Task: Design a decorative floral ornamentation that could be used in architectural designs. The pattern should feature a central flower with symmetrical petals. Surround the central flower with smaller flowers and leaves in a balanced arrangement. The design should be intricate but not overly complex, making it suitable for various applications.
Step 665:
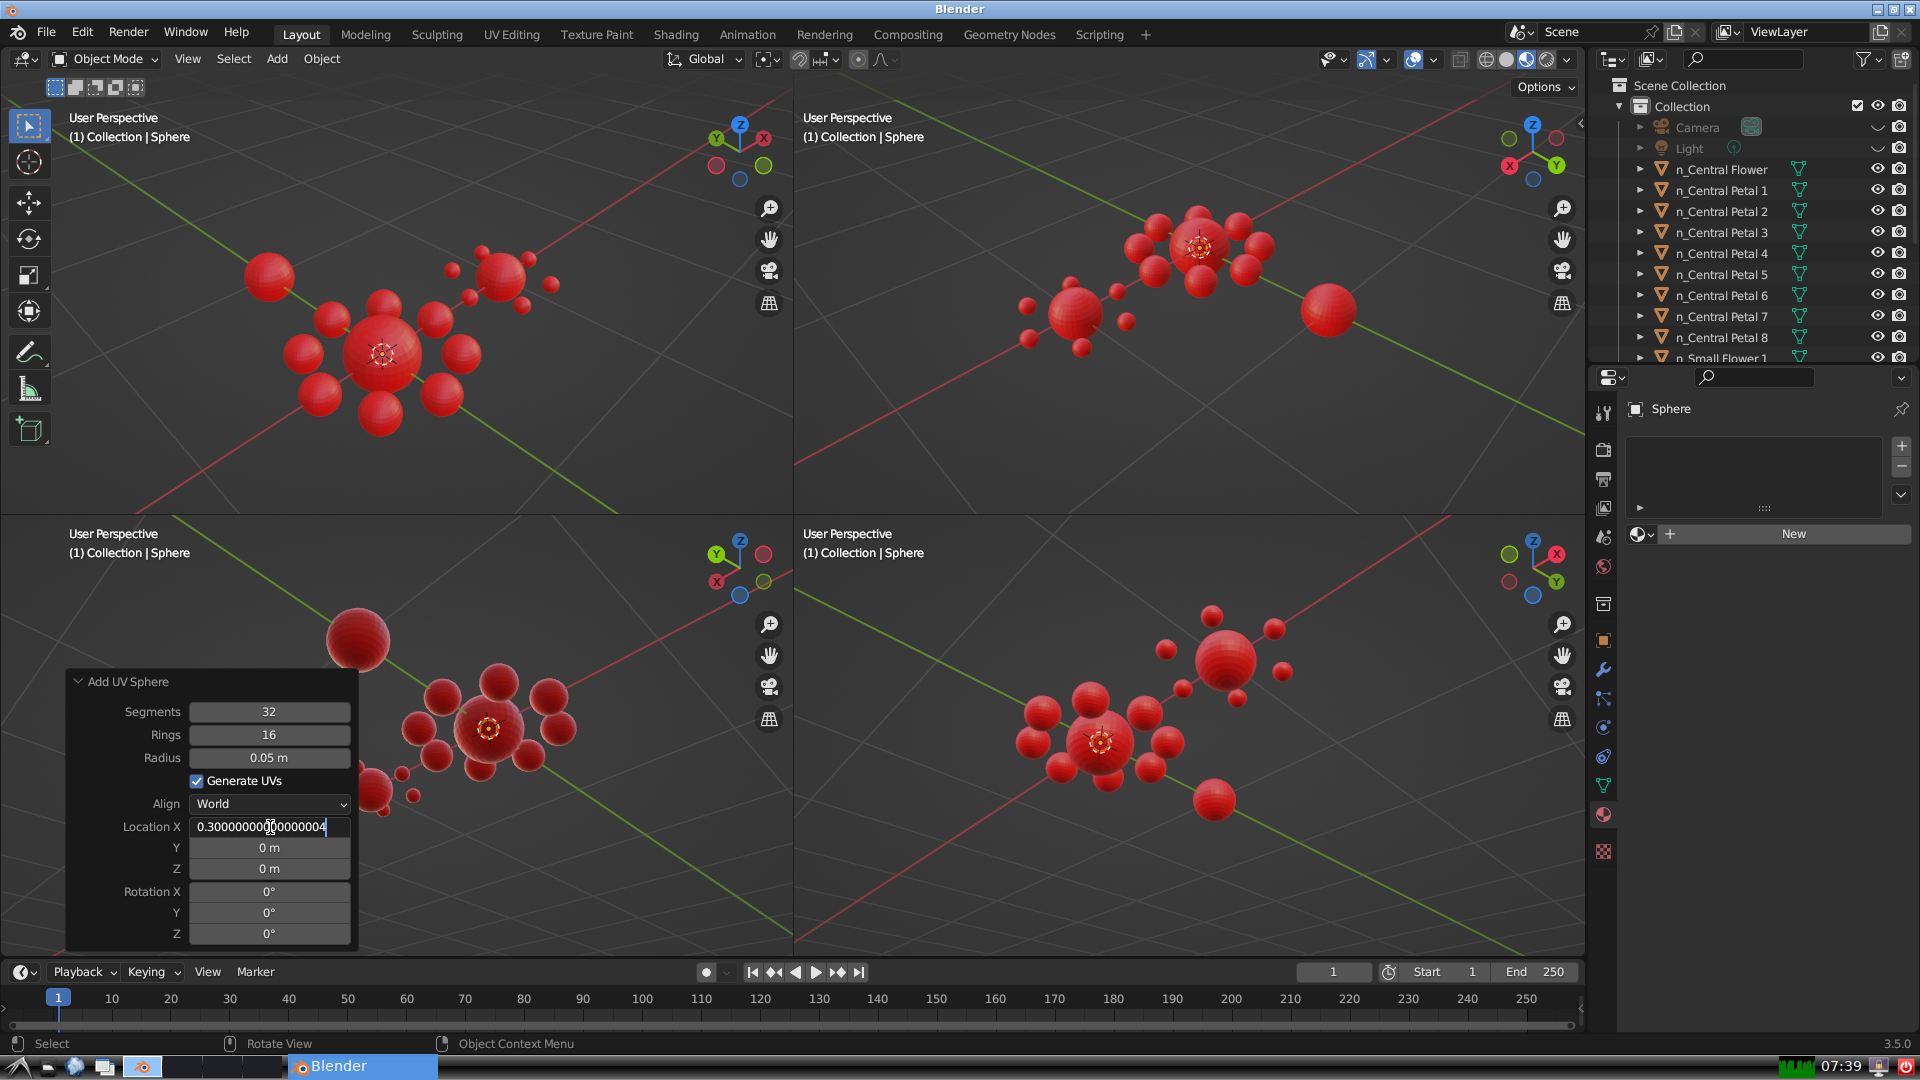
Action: {"key_press": ['Return']}